Question: I just set up my first Amazon EC2 instance (Windows 2008 R2 server) and istalled a jetty 9 on it. But i can not reach it with it's public IP (as shown on the desktop of that system) on port 8080.
I can reach: "http:// localhost:8080"
But i can not reach: "http:// publicIP:8080"
I allowed the port in the EC2 Security group. See the screenshot:

I can even ping the "publicIp" from outside, but can not reach the jetty on port 8080.
I'm not sure where the problem is: Is it a configuration in windows, jetty or the EC2 Management console?
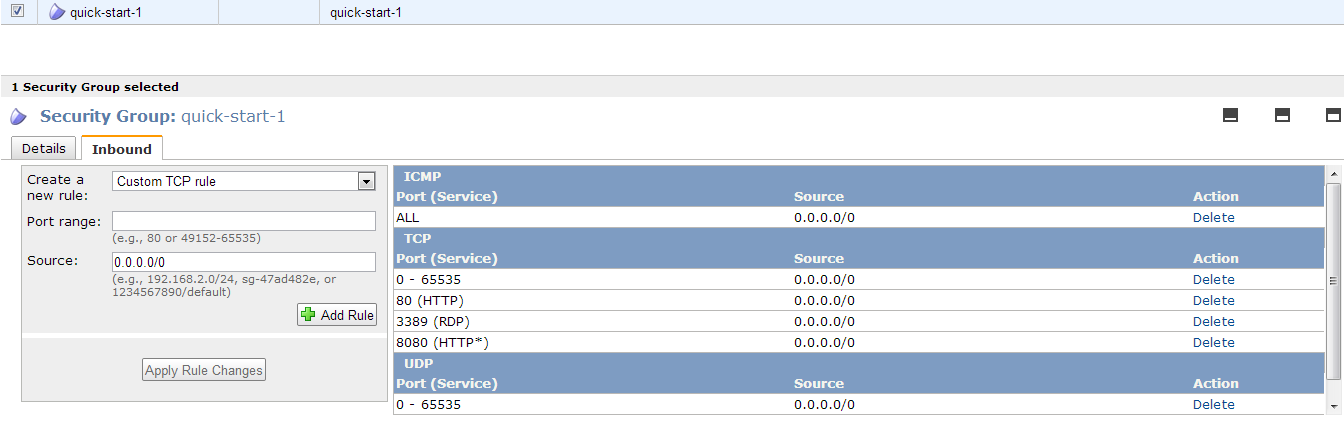
Answer: Make sure that the port is open in the Windows firewall.